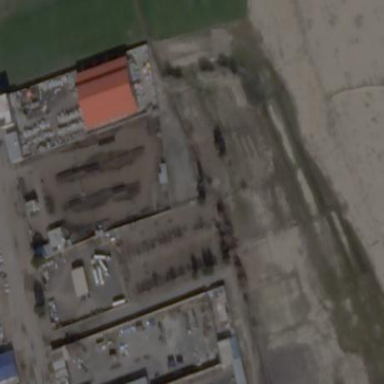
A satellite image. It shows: Industrial area with warehouse.